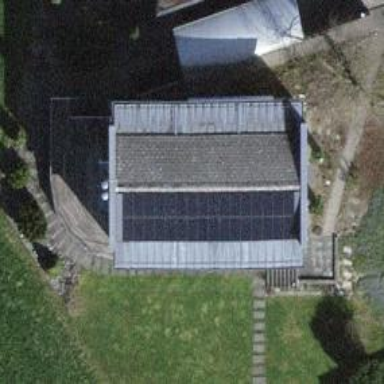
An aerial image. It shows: Solar power generator with photovoltaic panels.